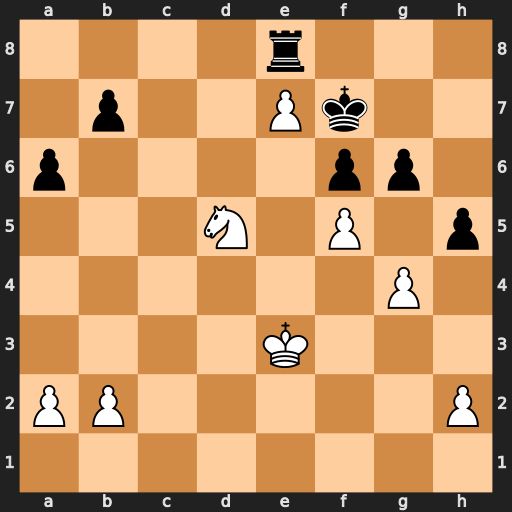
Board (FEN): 4r3/1p2Pk2/p4pp1/3N1P1p/6P1/4K3/PP5P/8
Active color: w
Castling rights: -
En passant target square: -
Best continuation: fxg6+ Kxg6 gxh5+ Kf5 Kd4